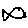
Label: fish